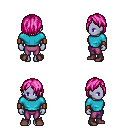
a pixel art fantasy rpg character, female body template, dark elf, purple skin, teal long-sleeve shirt, magenta pants, pink bangs hairstyle, leather bracers, maroon shoes, four views (front, back, left, right), 2x2 character sprite sheet, small pixel art, hard edges, no anti-aliasing